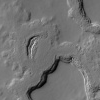
Atmospheric dust classification: not_dusty